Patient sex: M
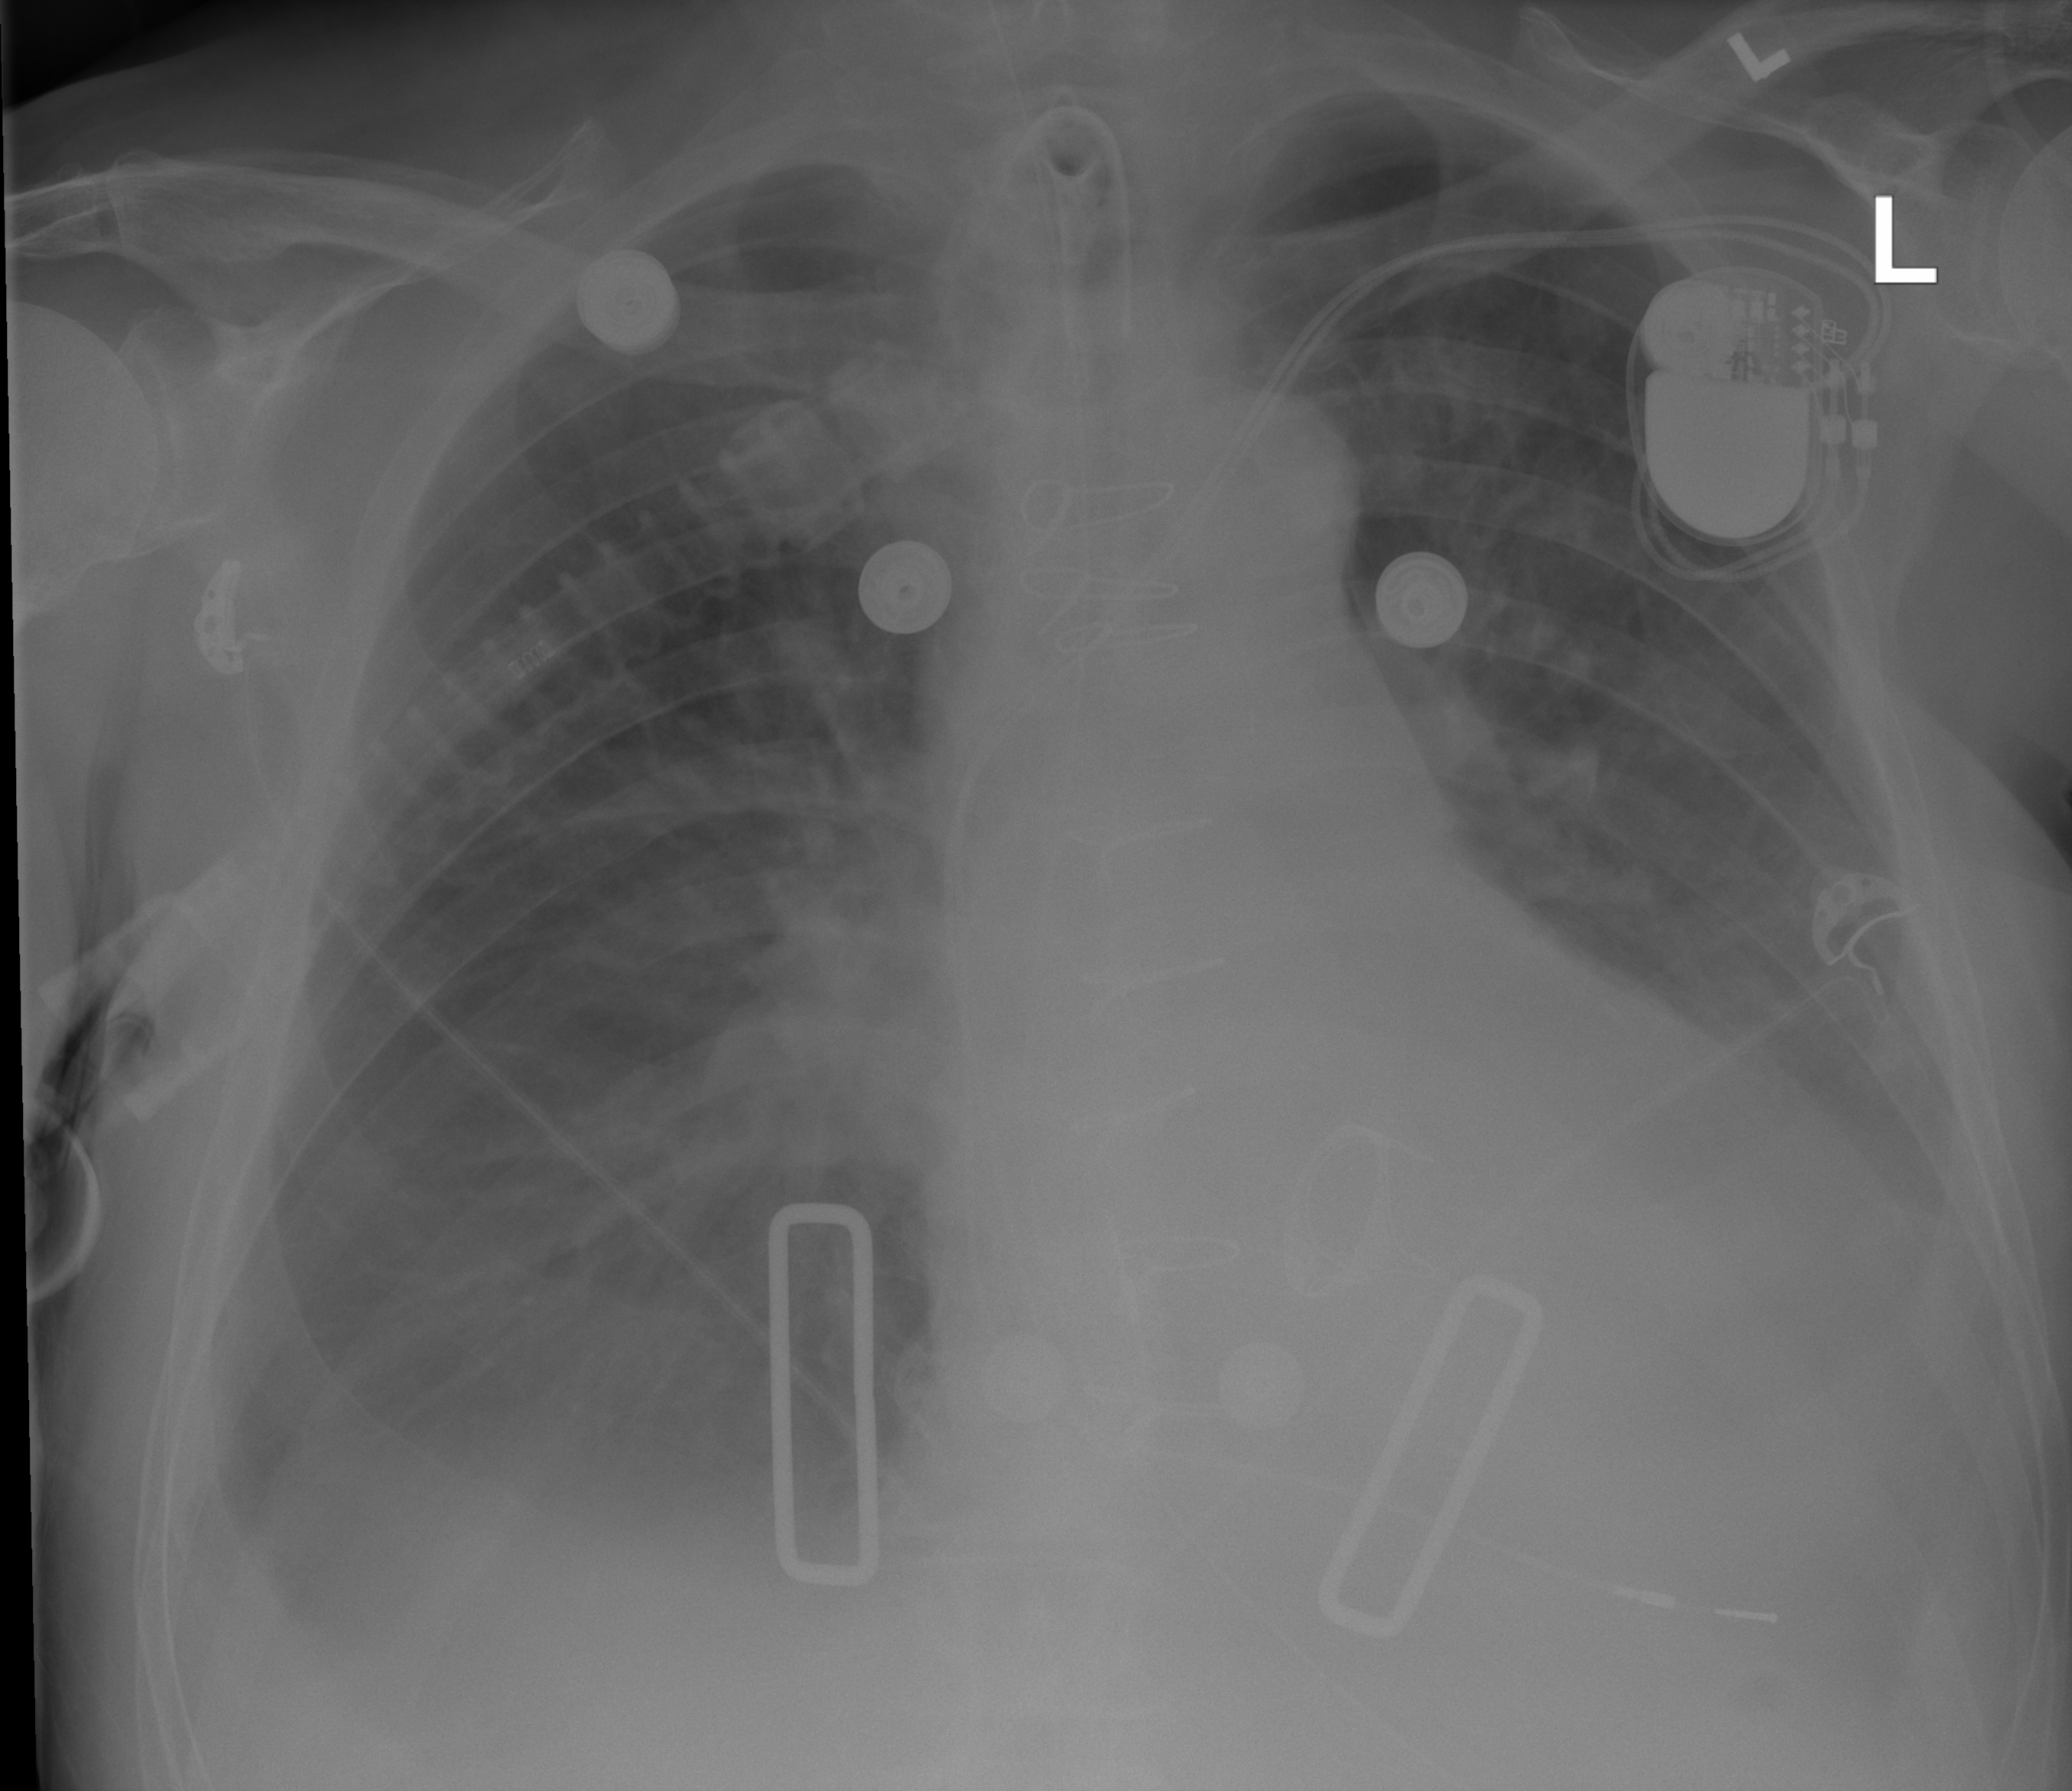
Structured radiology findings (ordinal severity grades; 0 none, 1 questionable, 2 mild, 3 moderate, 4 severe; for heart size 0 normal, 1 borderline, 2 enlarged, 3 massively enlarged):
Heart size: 2
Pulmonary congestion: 2
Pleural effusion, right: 2
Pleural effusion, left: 2
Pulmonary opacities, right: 0
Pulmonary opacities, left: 0
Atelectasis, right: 2
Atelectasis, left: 2